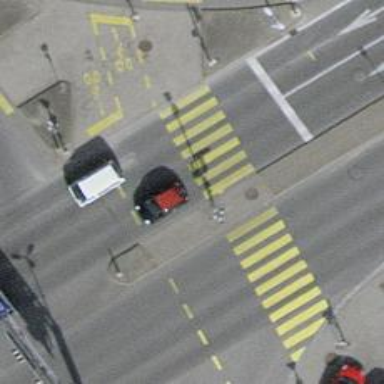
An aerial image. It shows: Road crossing with traffic signals.